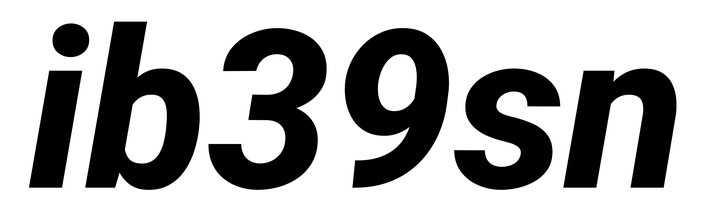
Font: Roboto-Italic_ExtraBold_Italic